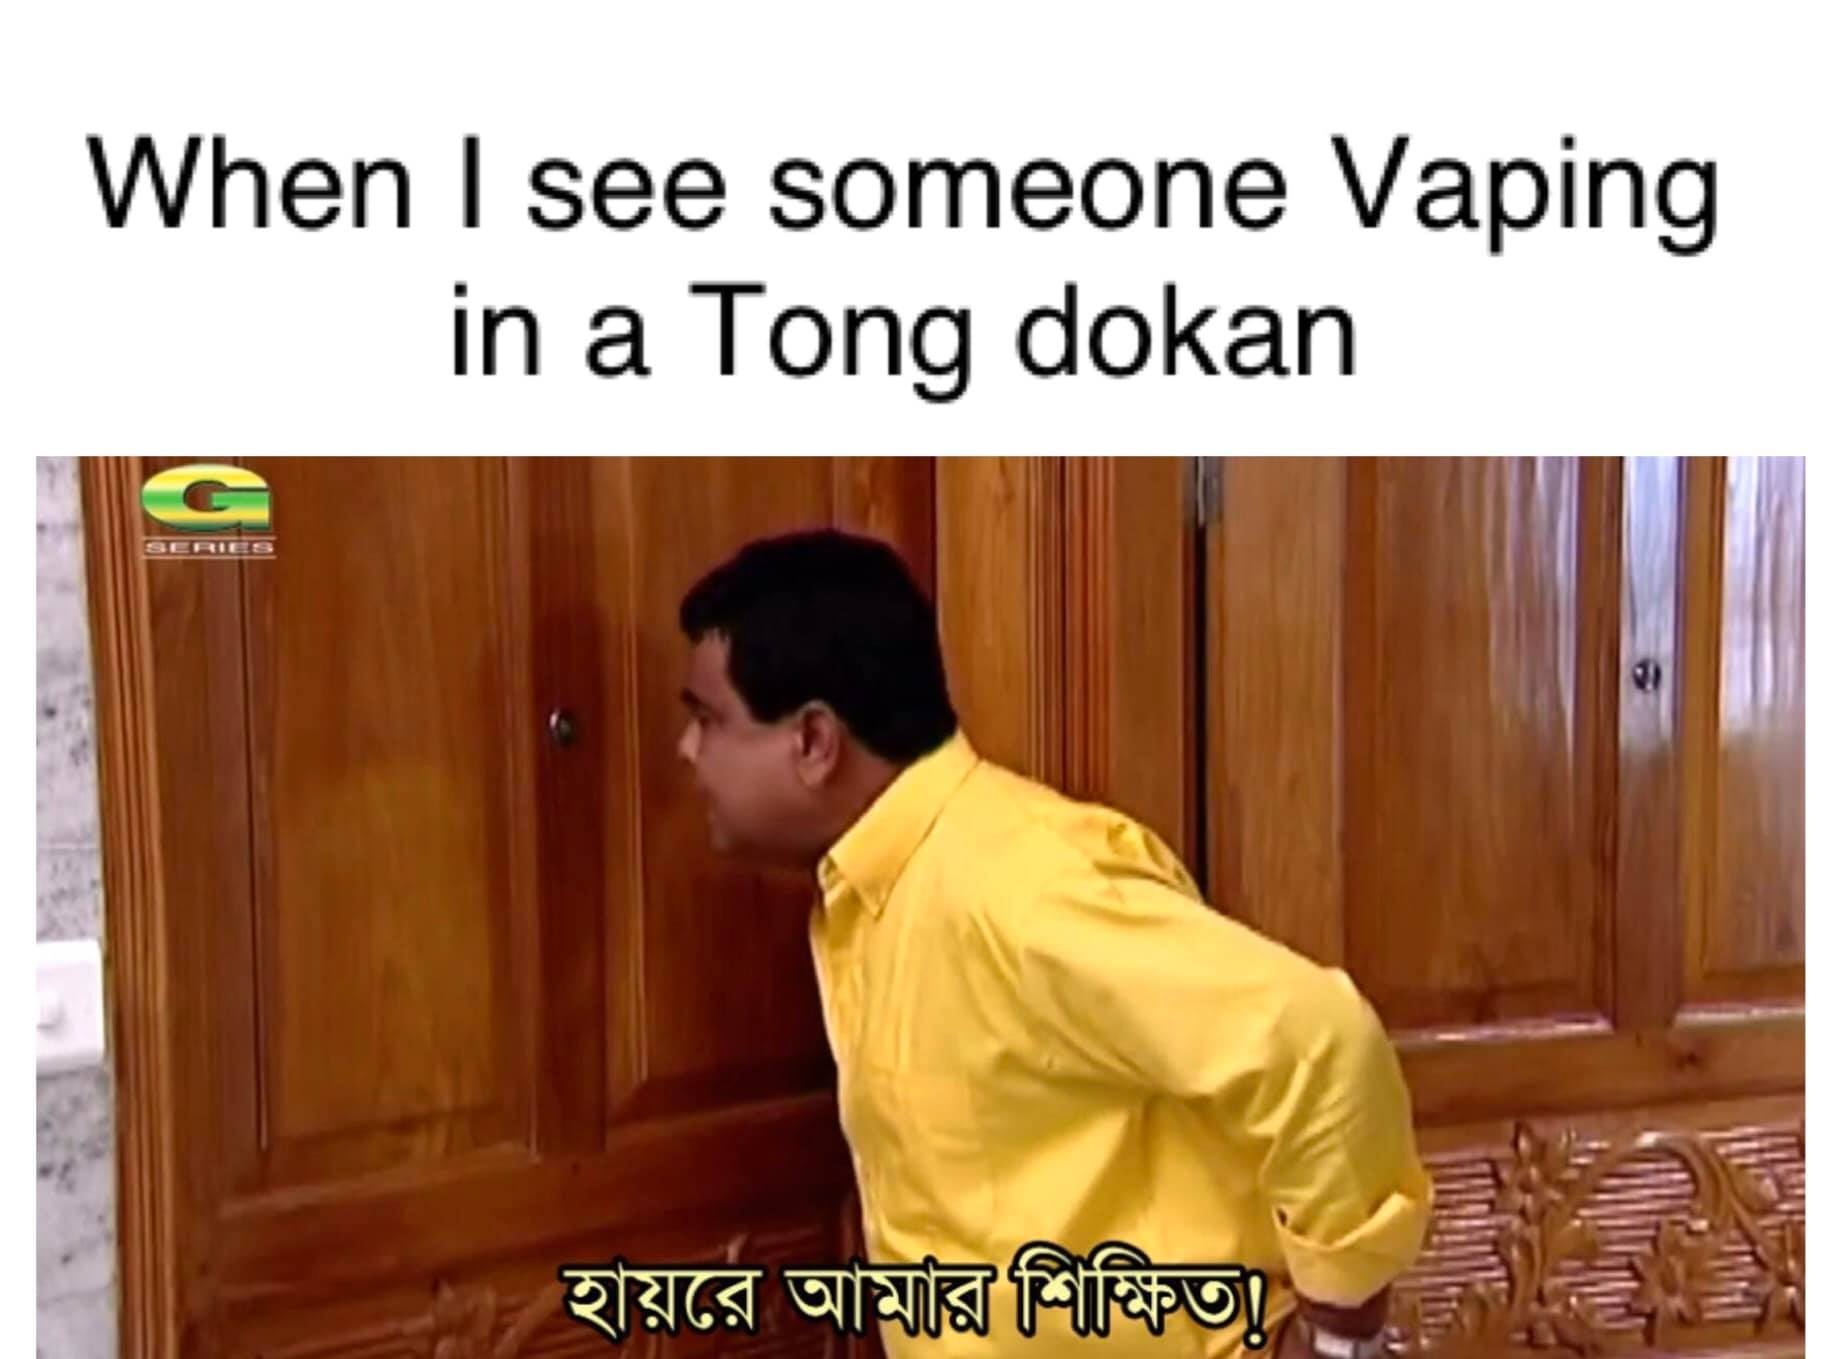
Caption: When I see someone Vaping in a Tong dokan   হায়রে আমার শিক্ষিত !
Label: non-hate